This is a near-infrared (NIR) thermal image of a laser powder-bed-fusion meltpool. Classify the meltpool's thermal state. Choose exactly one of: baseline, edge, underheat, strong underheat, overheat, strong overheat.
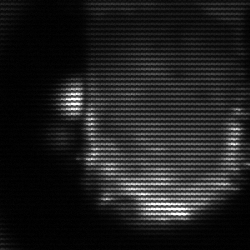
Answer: baseline